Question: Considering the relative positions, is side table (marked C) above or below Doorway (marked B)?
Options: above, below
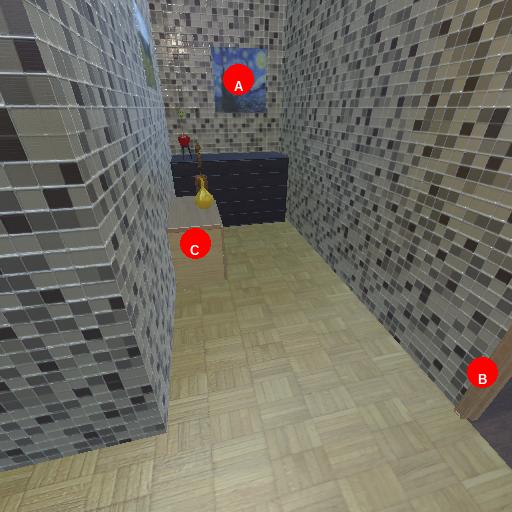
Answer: above